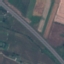
Label: Highway